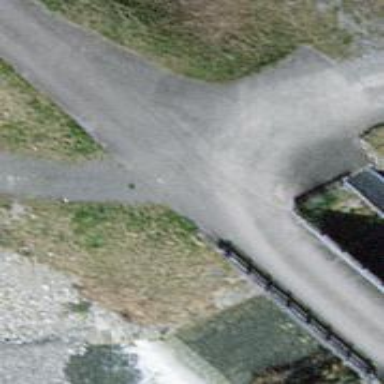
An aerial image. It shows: Cycleway.